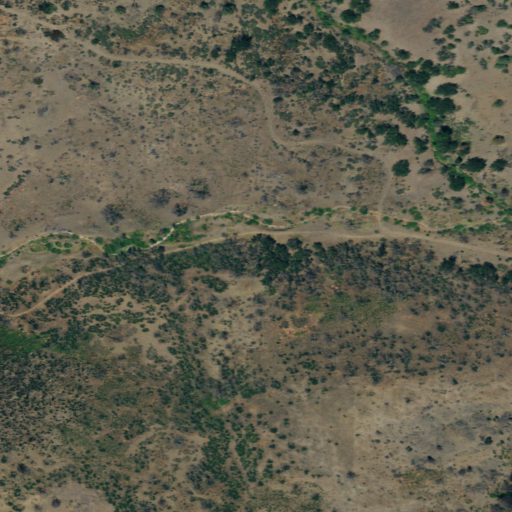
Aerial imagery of valley in California named Brushy Gulch containing grassland, shrub, barren land, and evergreen forest